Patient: sex M, age 22
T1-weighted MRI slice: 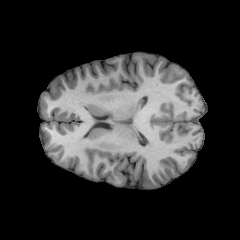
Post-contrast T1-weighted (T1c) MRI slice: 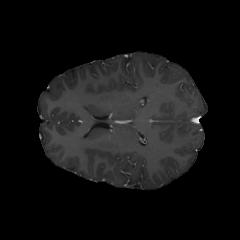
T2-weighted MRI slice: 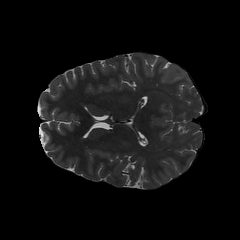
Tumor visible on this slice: no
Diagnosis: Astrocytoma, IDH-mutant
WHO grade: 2